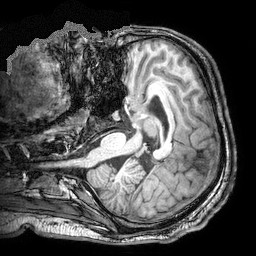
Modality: T1w
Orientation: coronal
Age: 23
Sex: male
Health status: ill
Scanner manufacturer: philips
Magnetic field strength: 3 T
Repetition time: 8.255 s
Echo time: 3.783 s